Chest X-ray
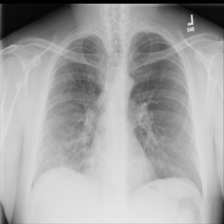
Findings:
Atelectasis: negative
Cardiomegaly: negative
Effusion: negative
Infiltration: negative
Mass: negative
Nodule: negative
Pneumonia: positive
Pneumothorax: negative
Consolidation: negative
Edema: negative
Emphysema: negative
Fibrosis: negative
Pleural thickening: negative
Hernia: negative